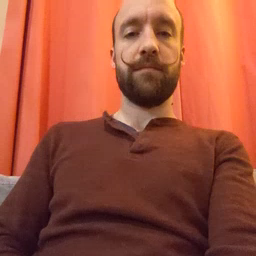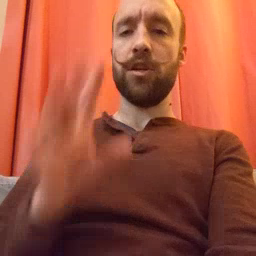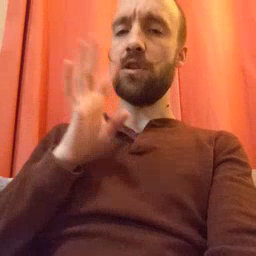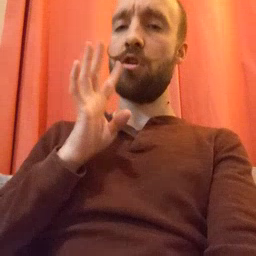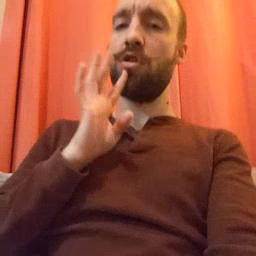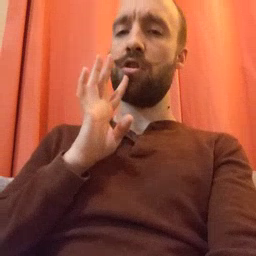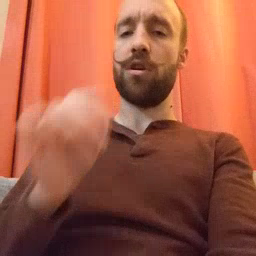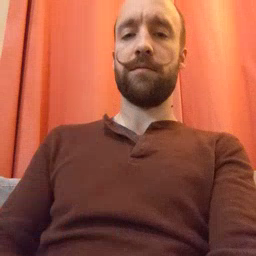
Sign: talk